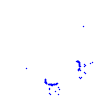
Particle: kaon